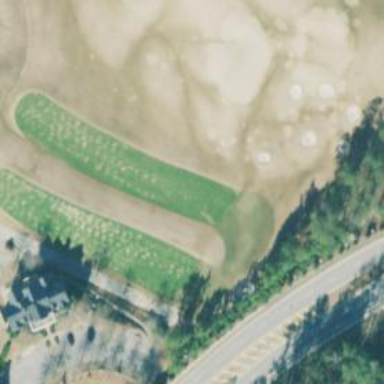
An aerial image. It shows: Grassy area designated as golf tee.